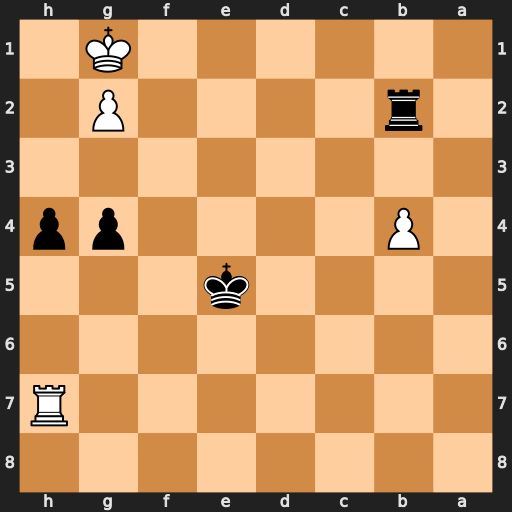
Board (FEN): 8/7R/8/4k3/1P4pp/8/1r4P1/6K1
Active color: b
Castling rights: -
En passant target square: -
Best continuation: Kf4 Kh2 h3